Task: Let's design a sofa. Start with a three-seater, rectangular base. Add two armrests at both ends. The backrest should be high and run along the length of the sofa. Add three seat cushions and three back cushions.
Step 472:
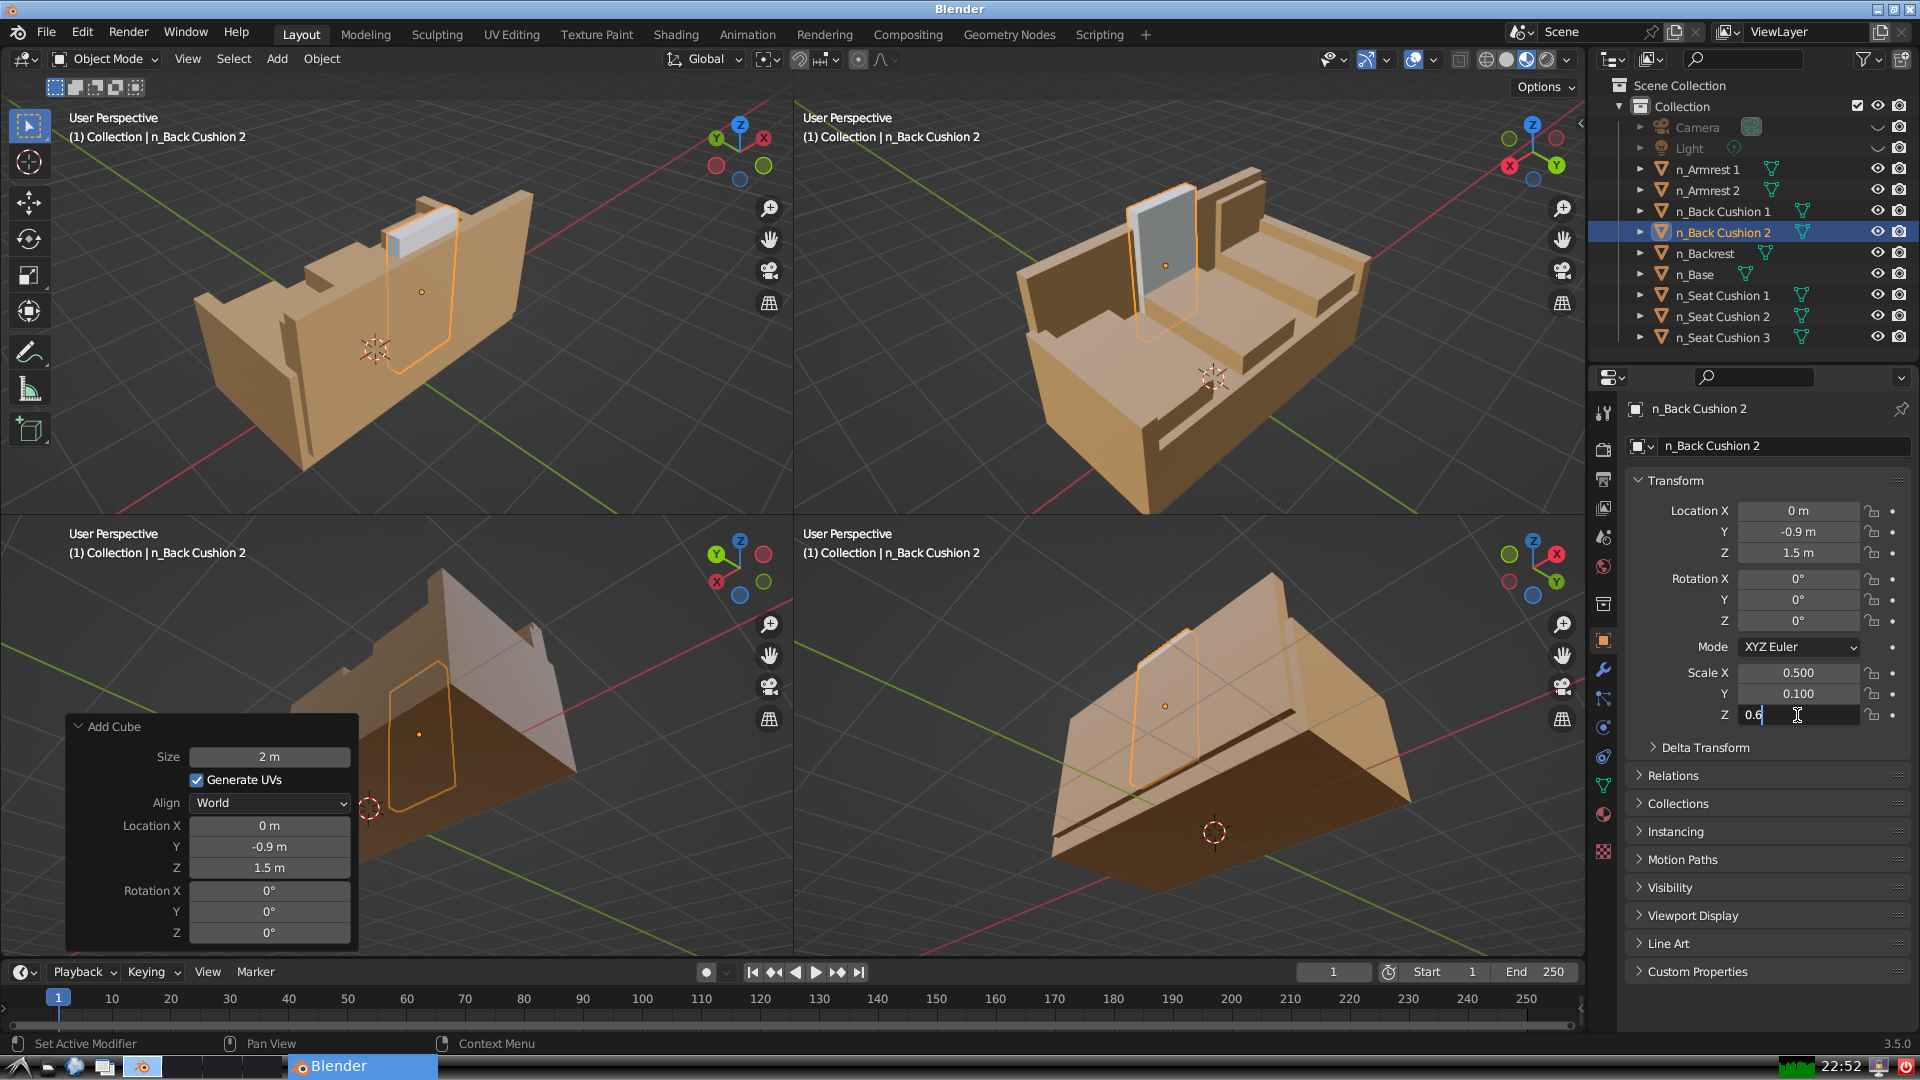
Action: {"key_press": ['Return']}